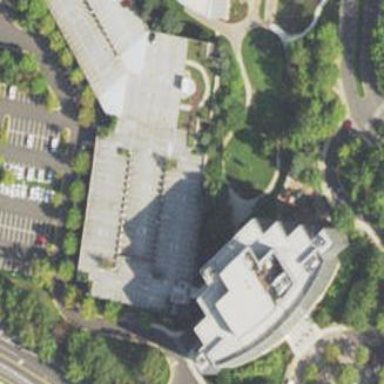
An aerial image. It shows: Government office building.